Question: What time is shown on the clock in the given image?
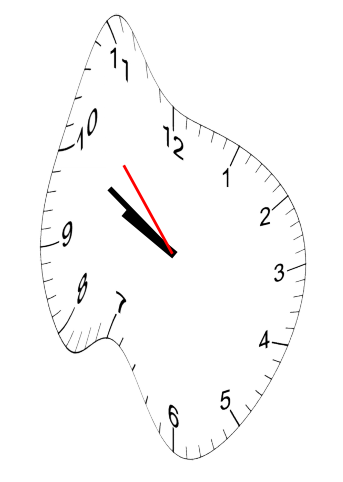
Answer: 09:49:53